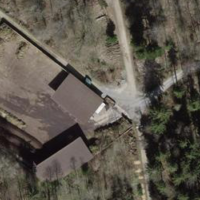
EUNIS habitat code: 55
Species observed at this site:
Geum rivale